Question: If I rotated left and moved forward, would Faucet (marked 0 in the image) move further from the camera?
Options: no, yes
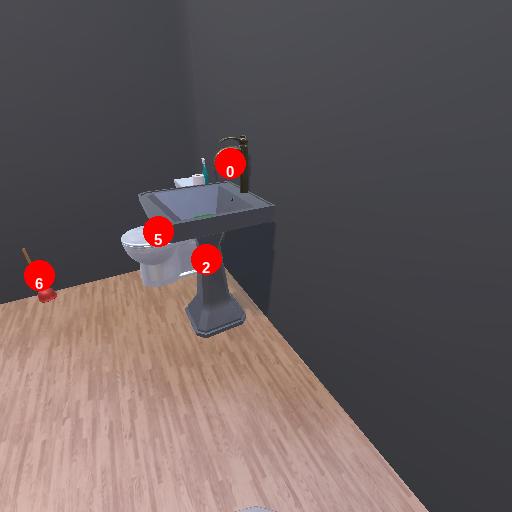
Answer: no